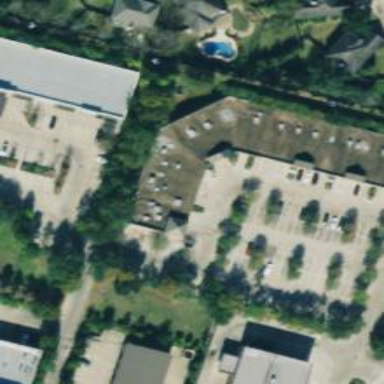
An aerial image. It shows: Parking space is available.